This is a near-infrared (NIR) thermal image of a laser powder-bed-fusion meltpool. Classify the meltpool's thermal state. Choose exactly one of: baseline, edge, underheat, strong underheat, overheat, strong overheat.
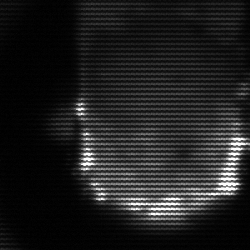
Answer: baseline